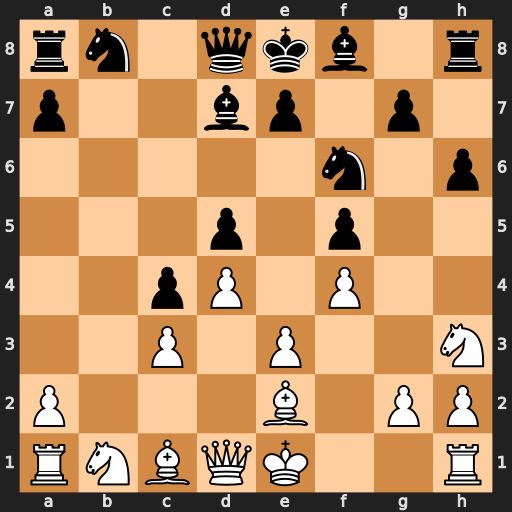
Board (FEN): rn1qkb1r/p2bp1p1/5n1p/3p1p2/2pP1P2/2P1P2N/P3B1PP/RNBQK2R
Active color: w
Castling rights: KQkq
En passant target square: -
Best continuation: Bh5+ Nxh5 Qxh5+ g6 Qxg6#